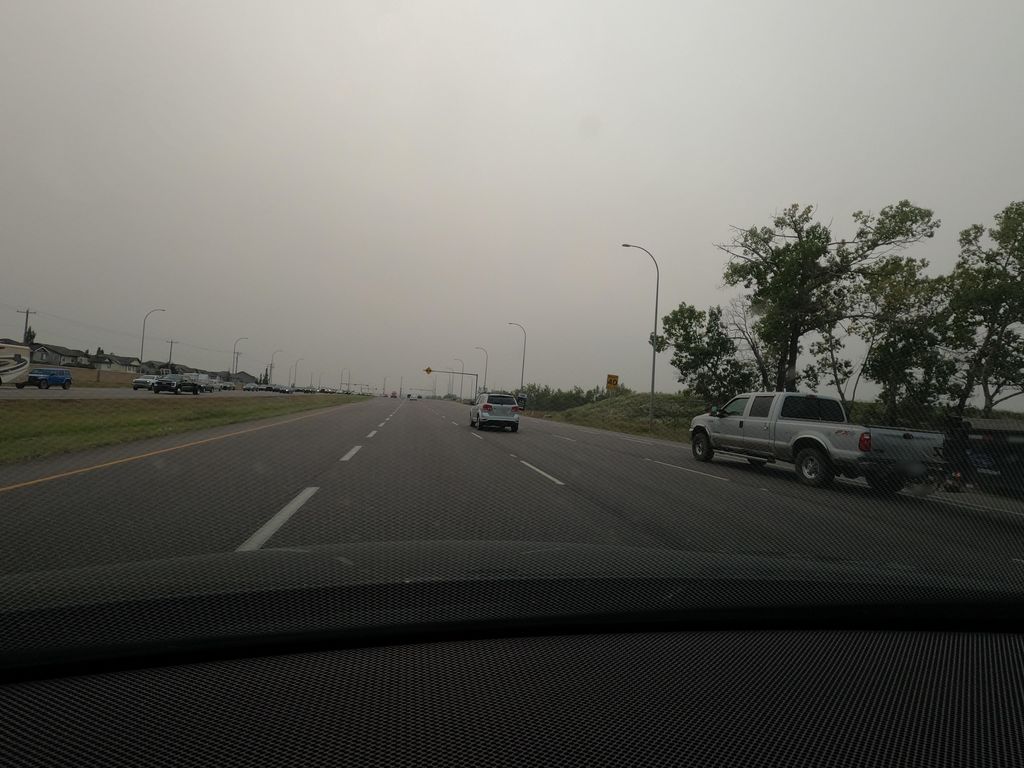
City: calgary